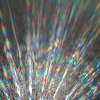
Label: sunburn